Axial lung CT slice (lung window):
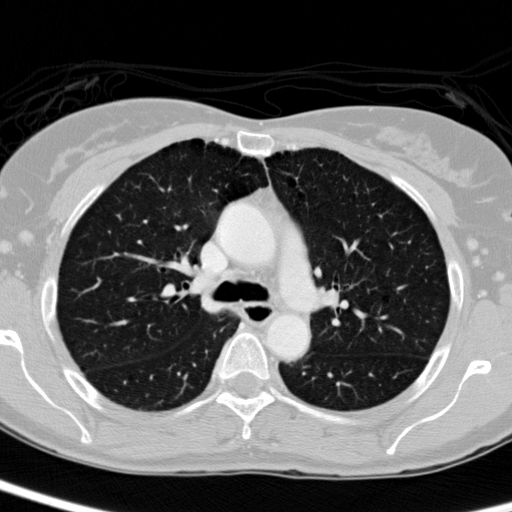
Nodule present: no